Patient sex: M
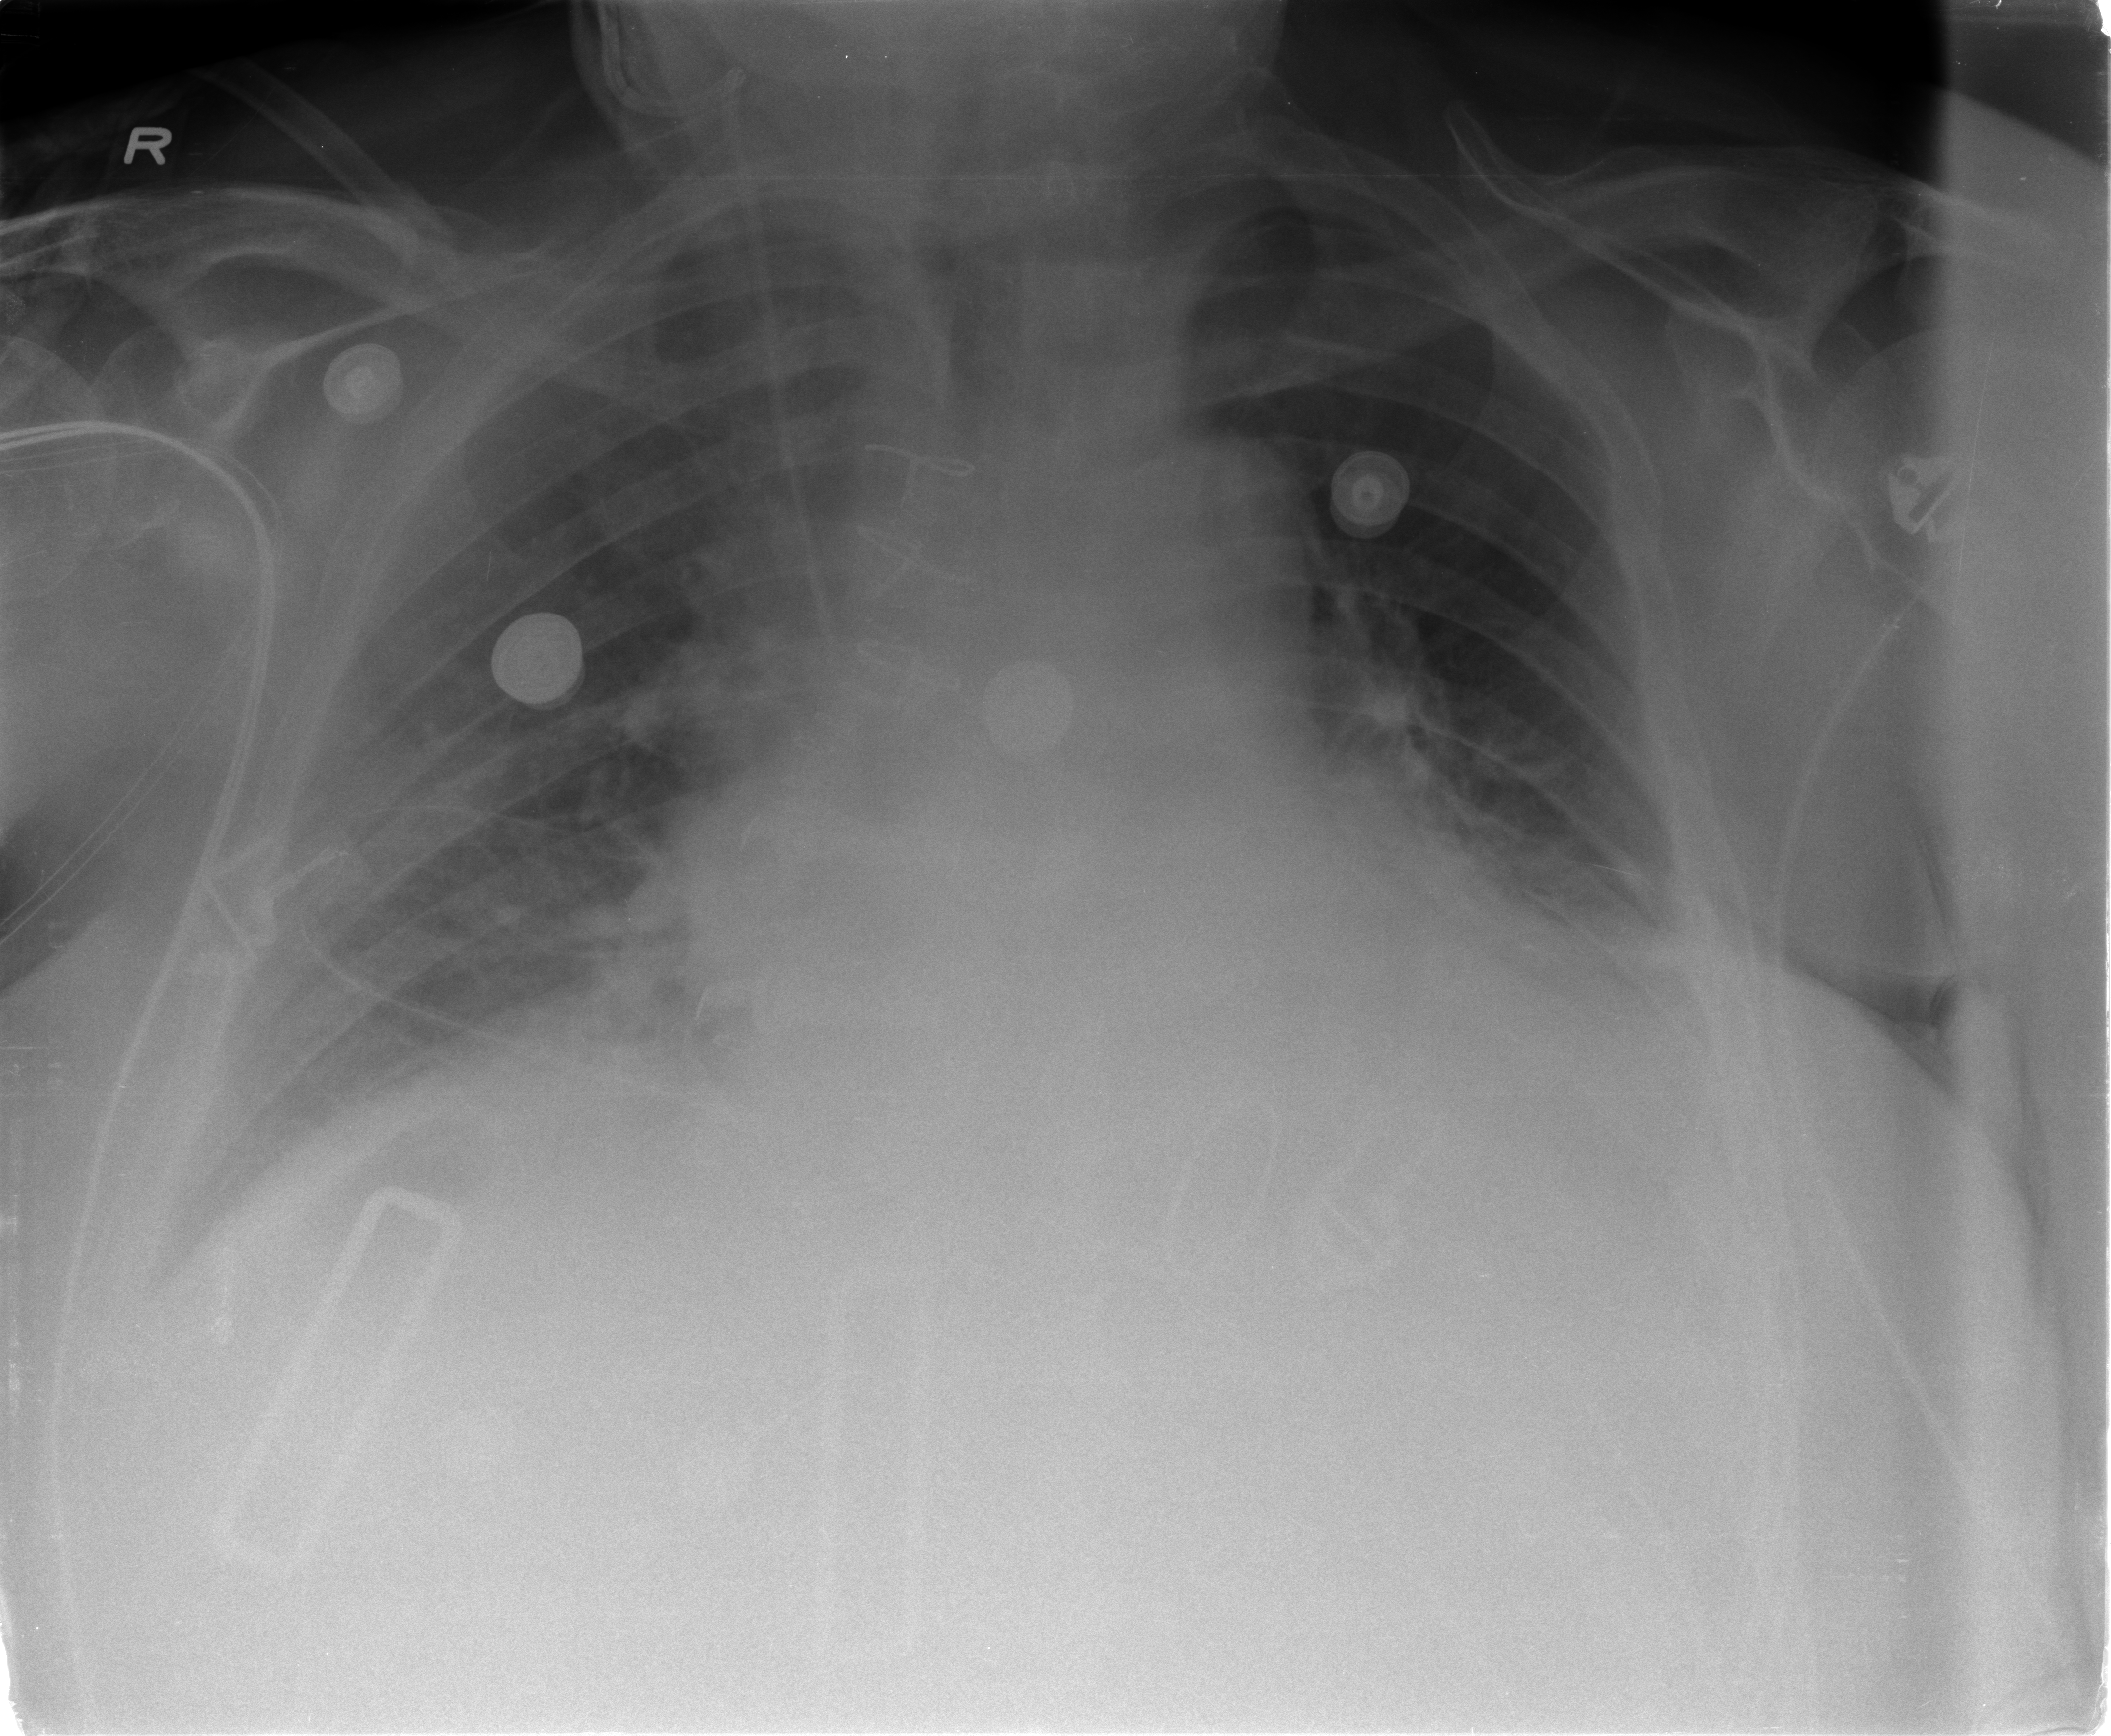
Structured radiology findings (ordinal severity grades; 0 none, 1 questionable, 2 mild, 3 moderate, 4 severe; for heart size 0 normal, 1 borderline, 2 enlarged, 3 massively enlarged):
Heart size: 2
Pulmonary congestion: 2
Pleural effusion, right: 2
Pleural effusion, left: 2
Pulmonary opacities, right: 1
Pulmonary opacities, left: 1
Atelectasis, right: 2
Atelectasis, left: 2